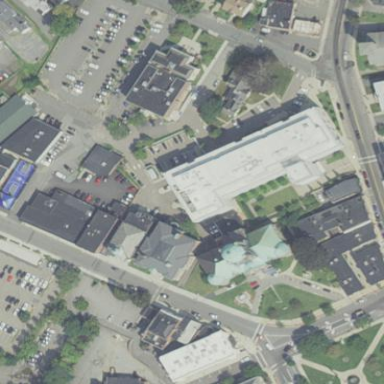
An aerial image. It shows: Courthouse building.